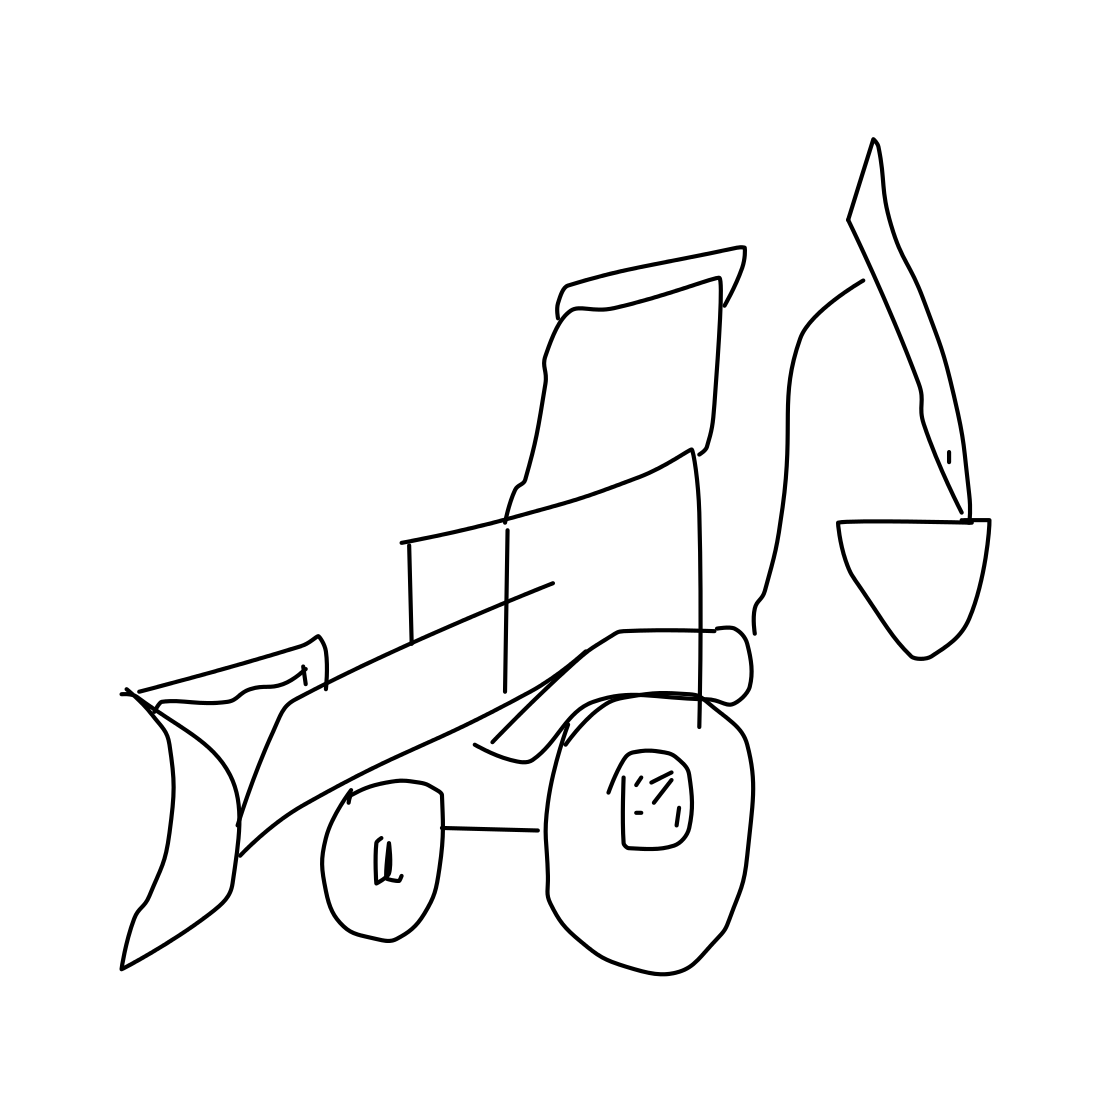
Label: bulldozer